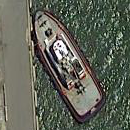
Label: Towing_vessel